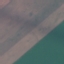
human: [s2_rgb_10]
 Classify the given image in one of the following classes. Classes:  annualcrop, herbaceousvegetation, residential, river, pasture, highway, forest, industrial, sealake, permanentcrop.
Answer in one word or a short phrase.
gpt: AnnualCrop